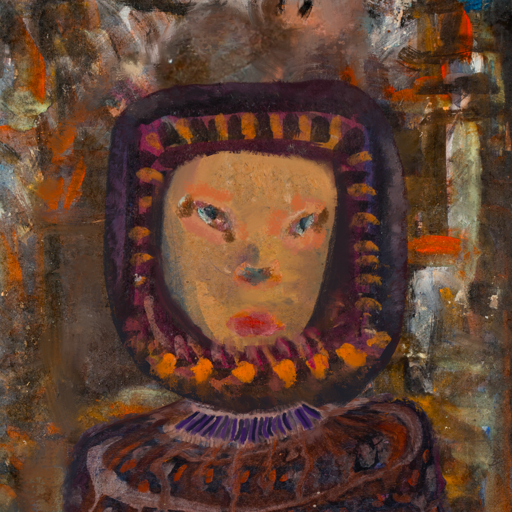
Background: GypsyQueen, Head And Neck Front: In_The_Sun, Face Front: Boggyland, Bust: Hypocrite, Hair Front: Doll, Head Accessory: Blank, Second Necklace: Blank, Necklace: HillGirl, Baby: Blank